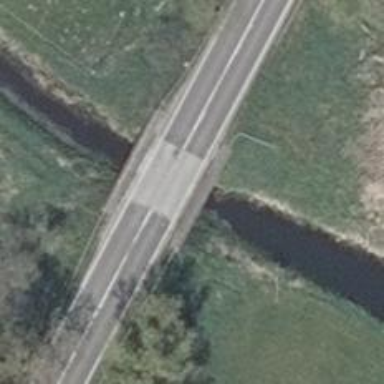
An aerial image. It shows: Secondary road on asphalt bridge.